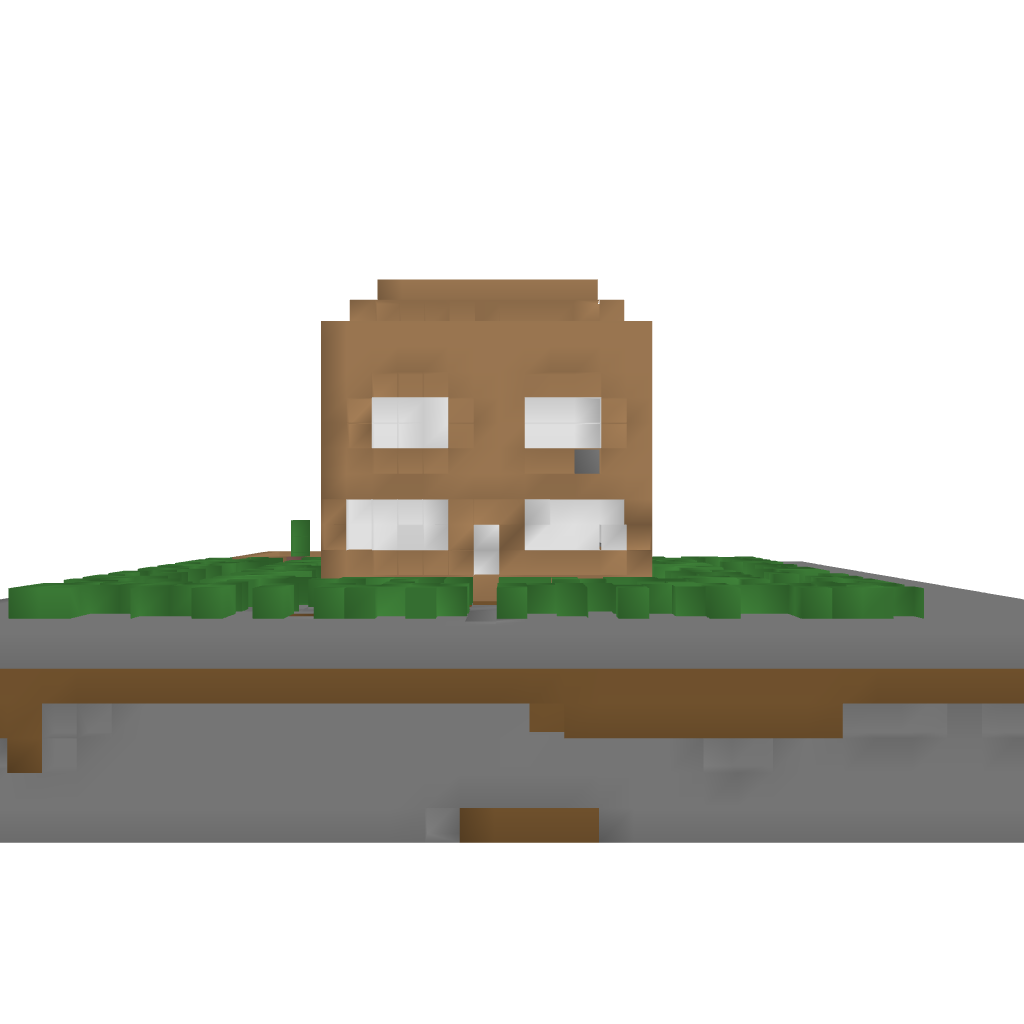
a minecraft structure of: large House 2 floors wood and glass with roof 6 blocks of earth 1 block of grass house on top